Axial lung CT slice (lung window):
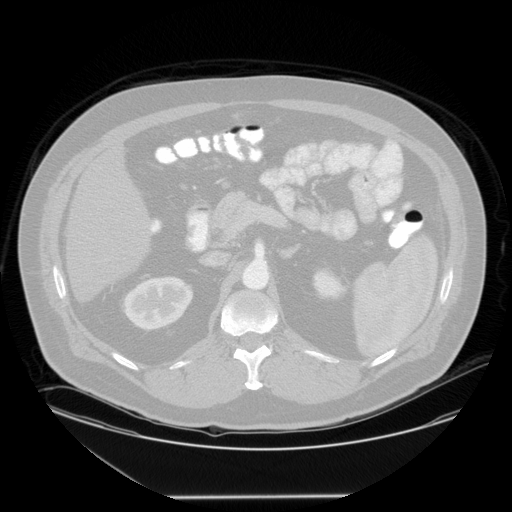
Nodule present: no